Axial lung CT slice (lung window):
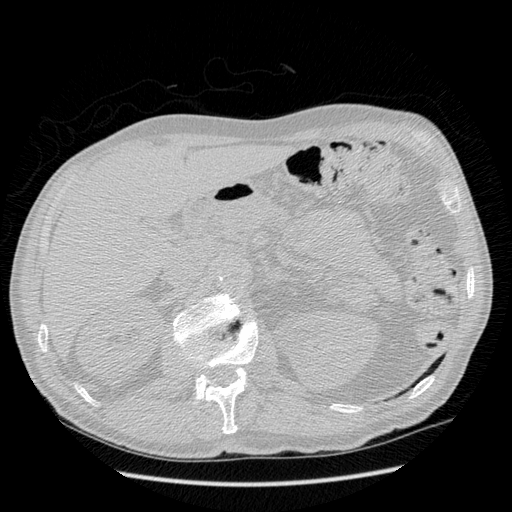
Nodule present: no